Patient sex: F
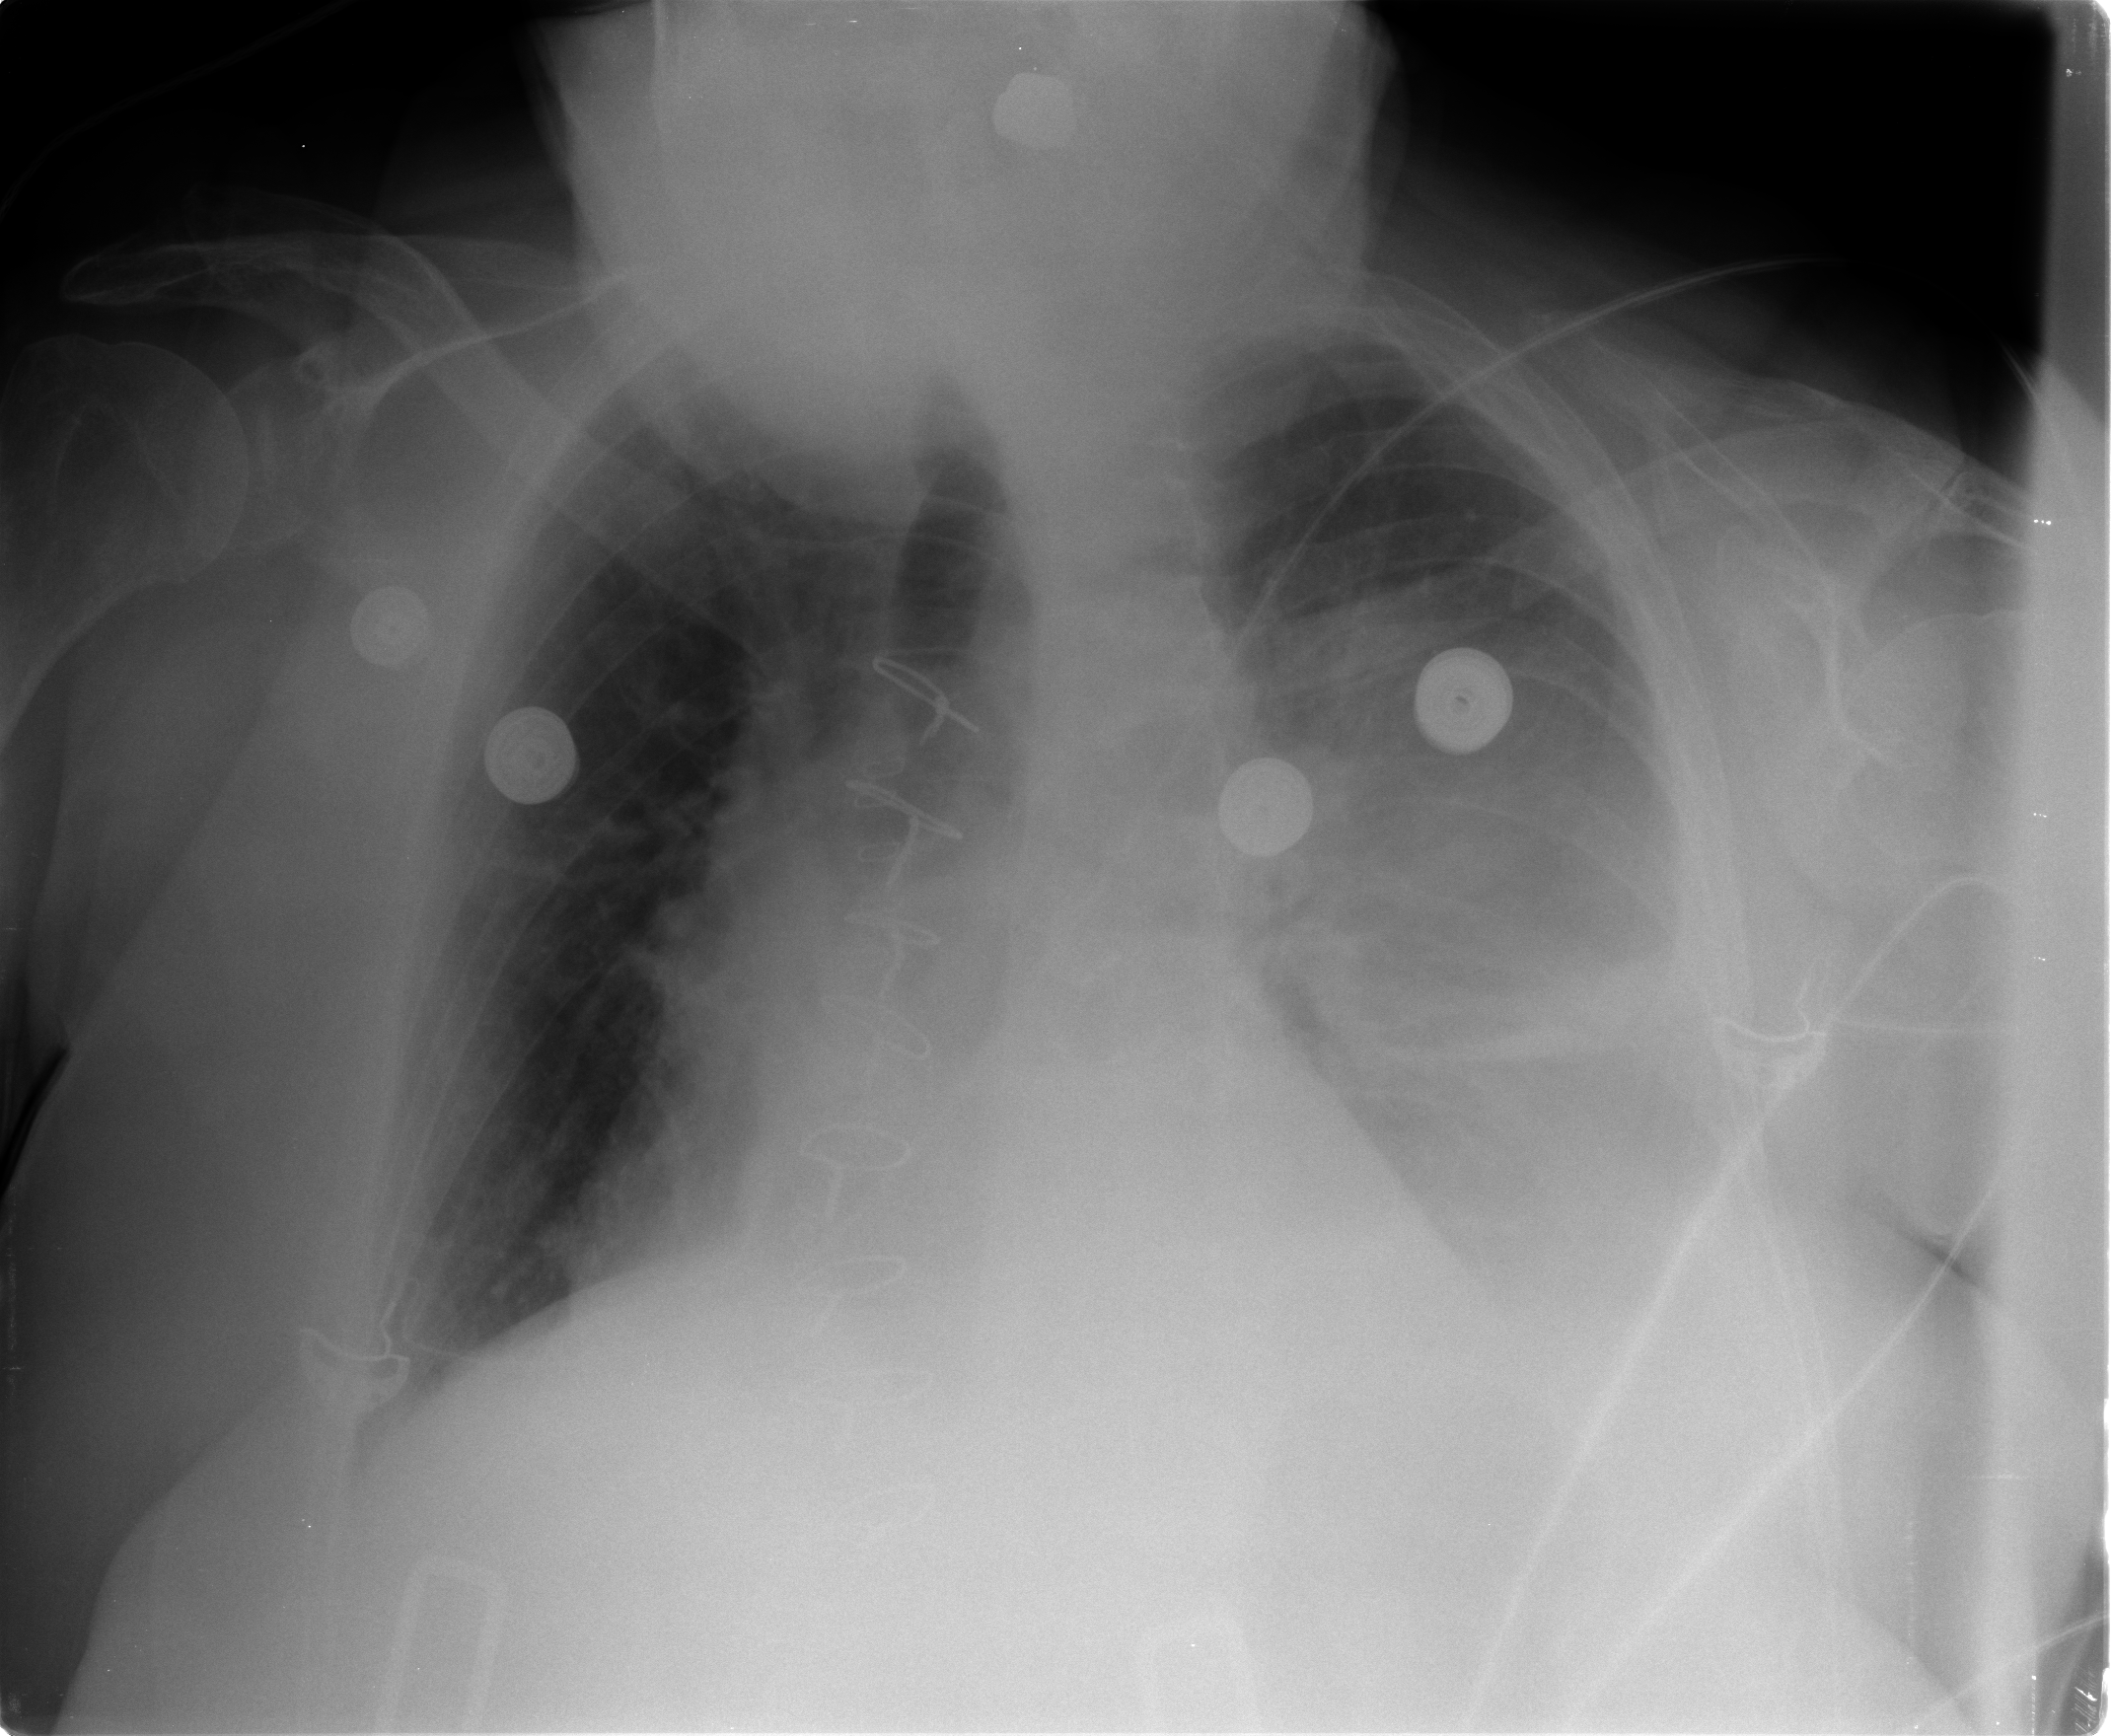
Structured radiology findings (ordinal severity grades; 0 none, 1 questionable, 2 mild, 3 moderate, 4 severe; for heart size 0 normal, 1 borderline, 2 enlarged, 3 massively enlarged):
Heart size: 2
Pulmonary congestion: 2
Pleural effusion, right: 0
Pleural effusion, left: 3
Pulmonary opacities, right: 0
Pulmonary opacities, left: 0
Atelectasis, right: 2
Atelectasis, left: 3